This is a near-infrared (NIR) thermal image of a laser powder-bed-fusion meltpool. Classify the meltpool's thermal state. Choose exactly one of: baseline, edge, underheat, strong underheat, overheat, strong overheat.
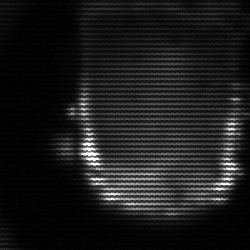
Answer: baseline